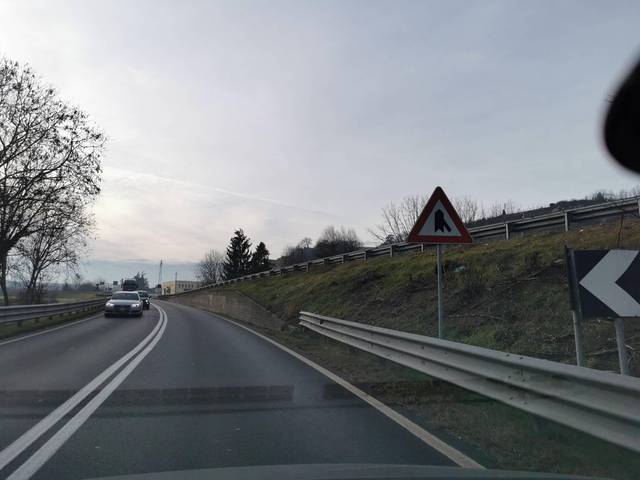
Region: Italy
Coordinates: 44.711, 8.012